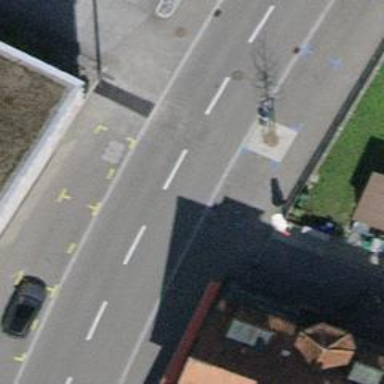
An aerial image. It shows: Paved footway.